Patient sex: M
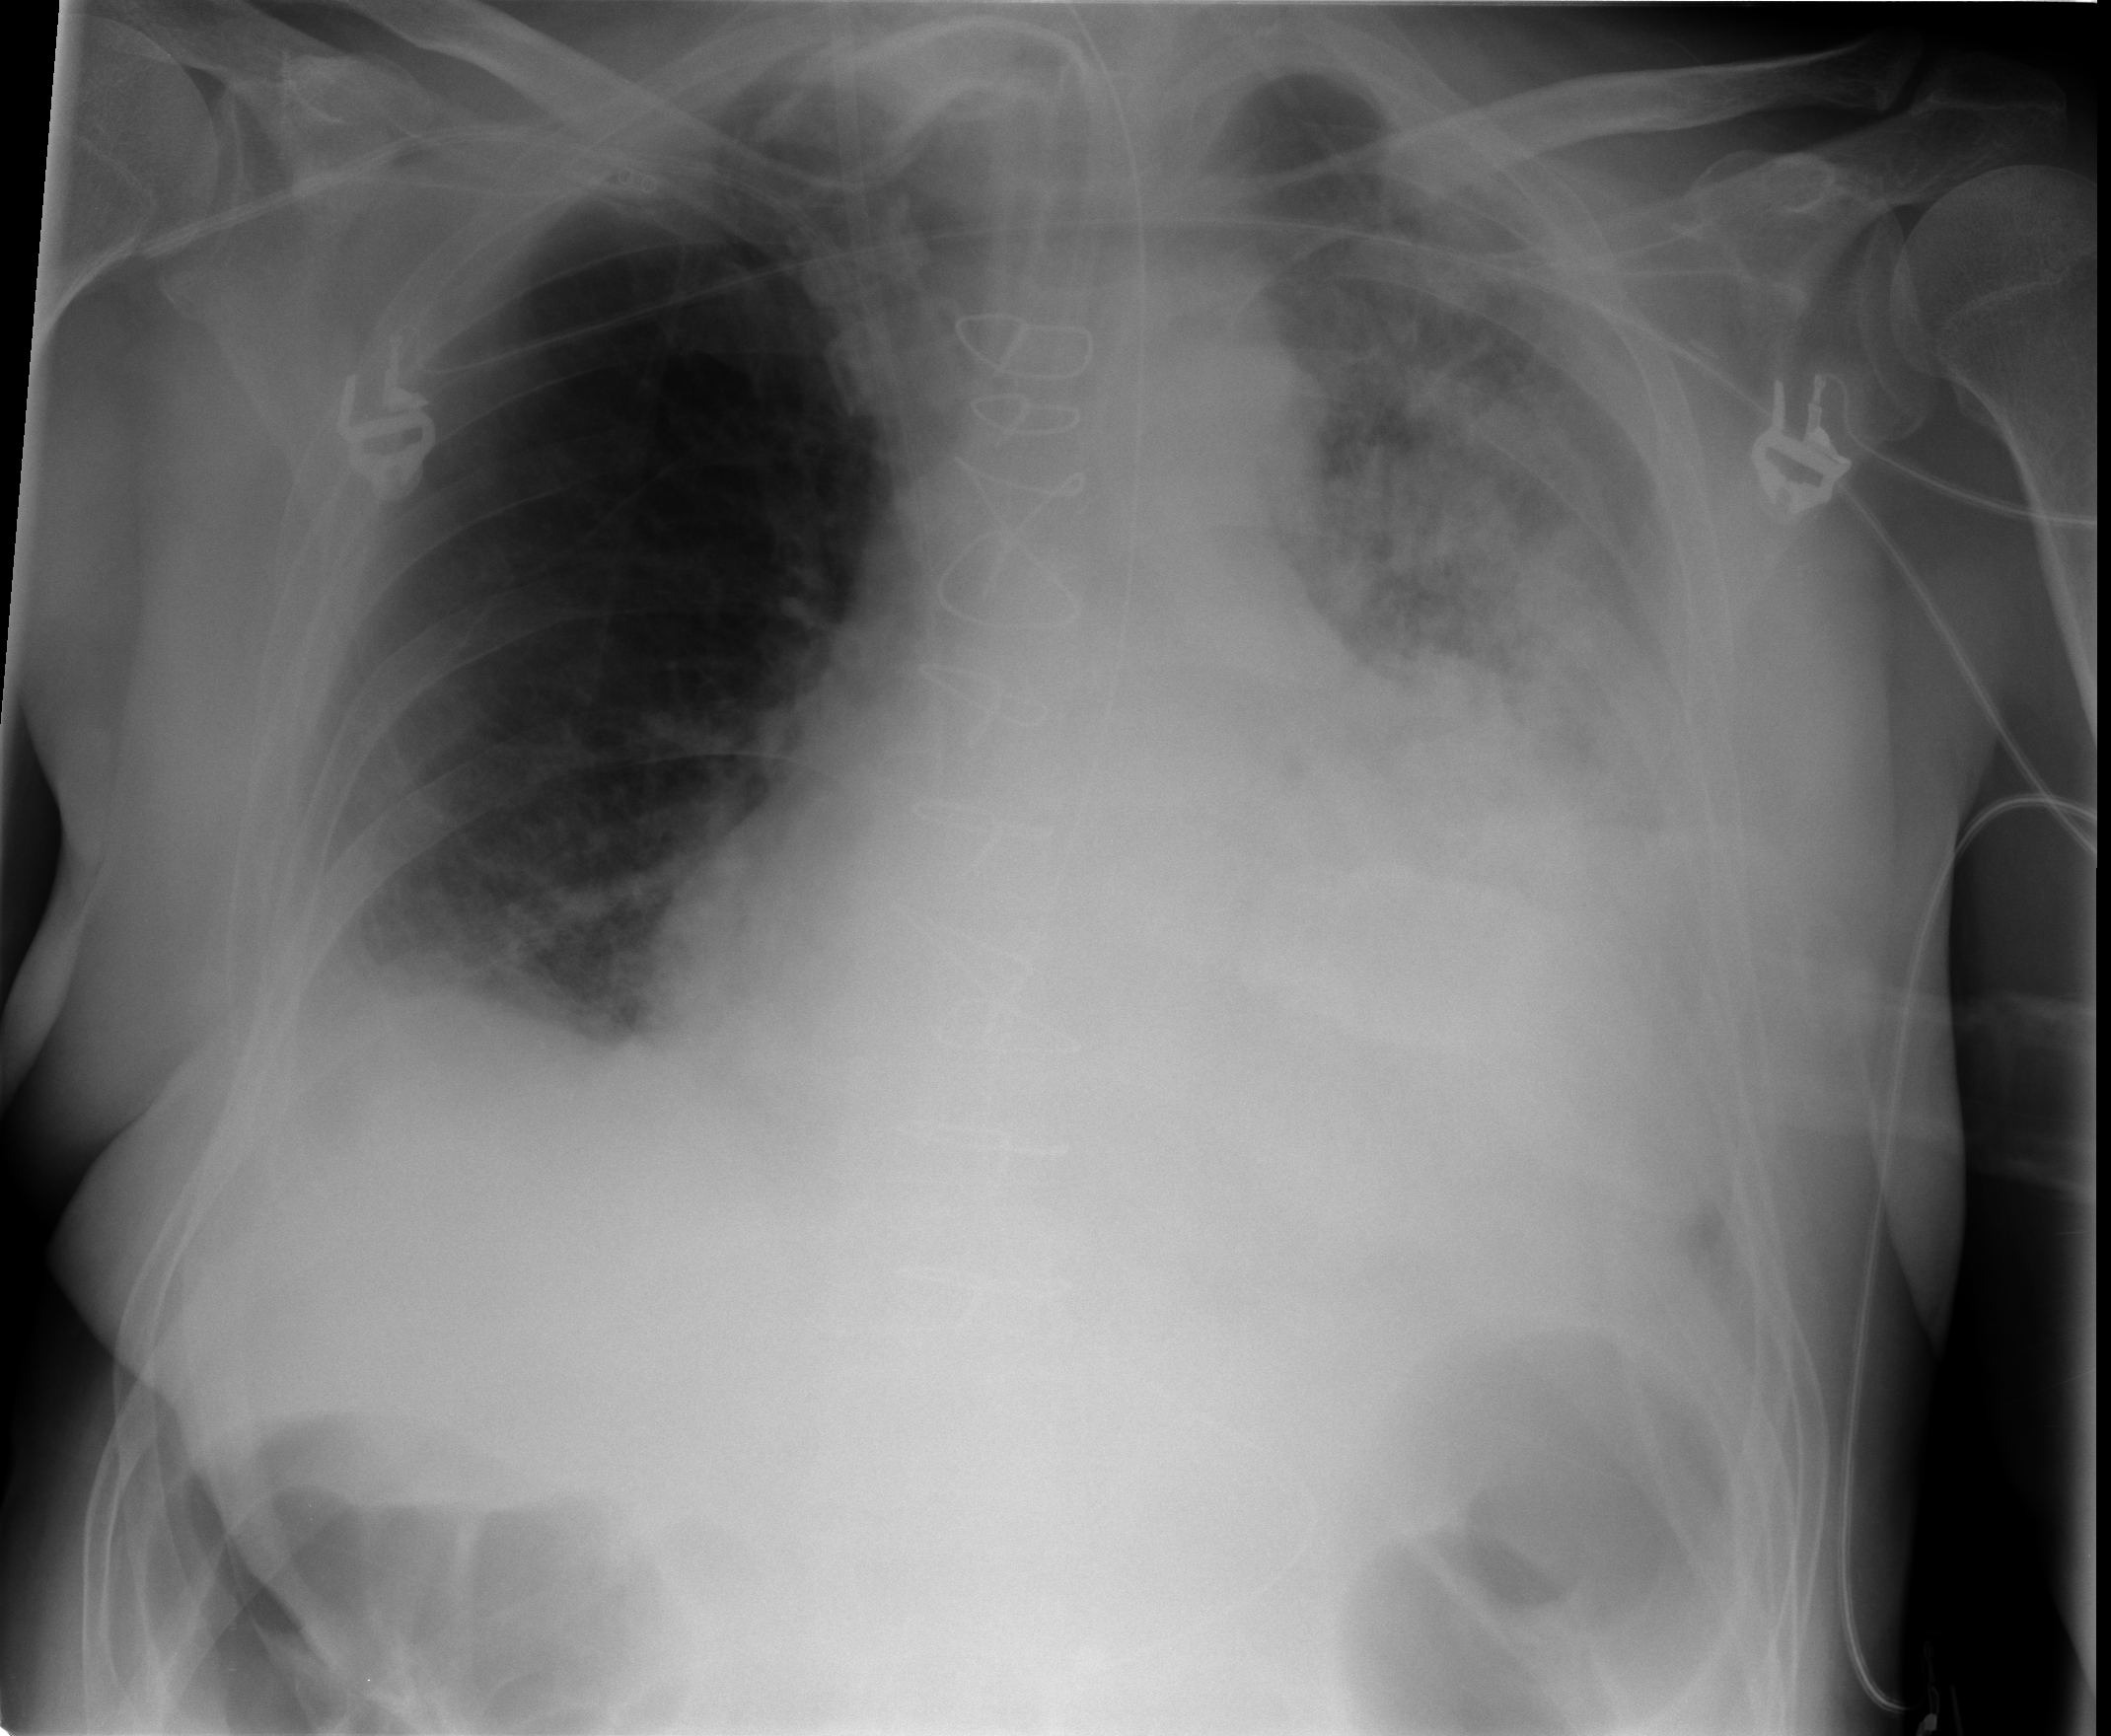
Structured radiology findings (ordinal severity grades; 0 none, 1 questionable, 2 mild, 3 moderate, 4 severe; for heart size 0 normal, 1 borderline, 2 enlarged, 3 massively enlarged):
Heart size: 3
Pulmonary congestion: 1
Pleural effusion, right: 2
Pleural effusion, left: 3
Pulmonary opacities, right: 1
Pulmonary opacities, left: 3
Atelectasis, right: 2
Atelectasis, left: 4